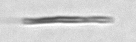
Label: fiber